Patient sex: M
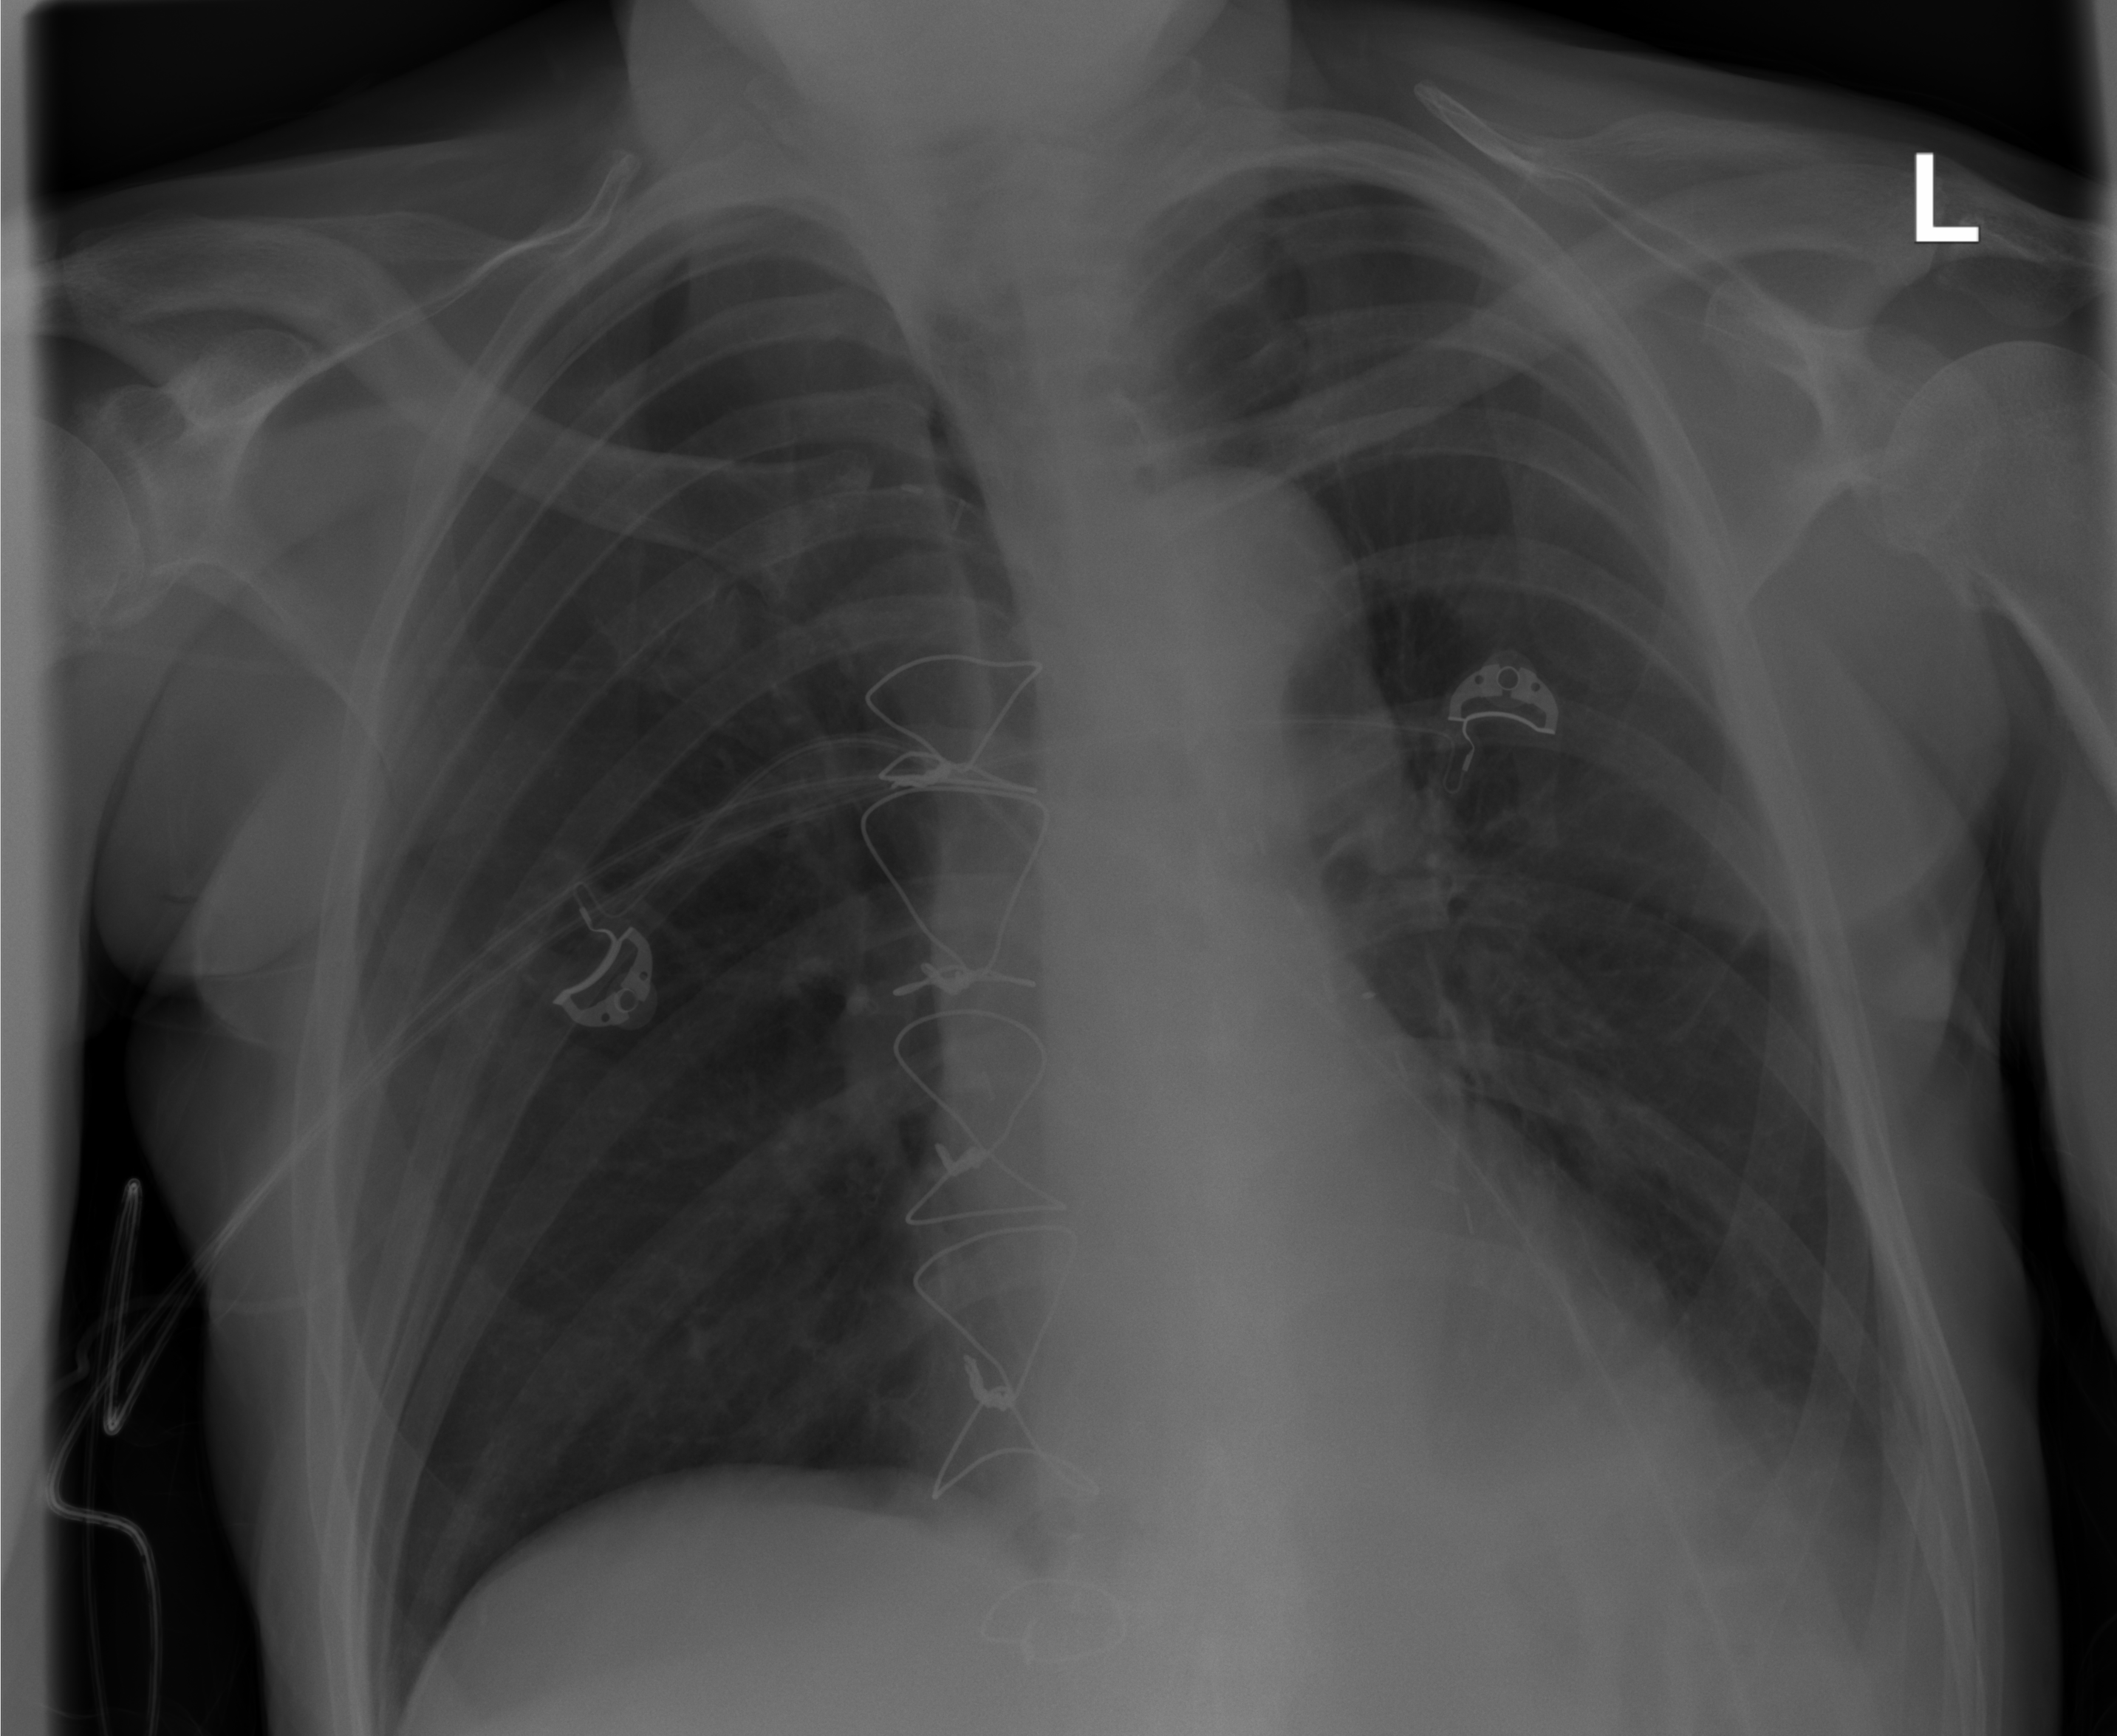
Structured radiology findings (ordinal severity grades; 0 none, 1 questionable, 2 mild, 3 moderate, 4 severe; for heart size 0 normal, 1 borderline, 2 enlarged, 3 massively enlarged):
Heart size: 0
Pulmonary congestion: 0
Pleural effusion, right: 0
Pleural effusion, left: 2
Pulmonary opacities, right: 0
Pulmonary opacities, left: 0
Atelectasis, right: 0
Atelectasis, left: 2